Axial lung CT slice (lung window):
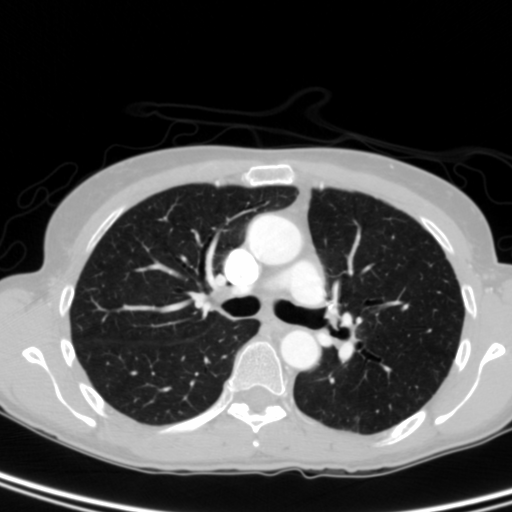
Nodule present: no